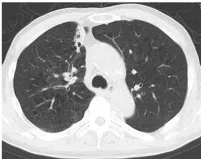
Chest CT shows multiple lung cancers. Pleomorphic carcinoma,. PET-CT of adenocarcinoma.
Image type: radiology (ct)